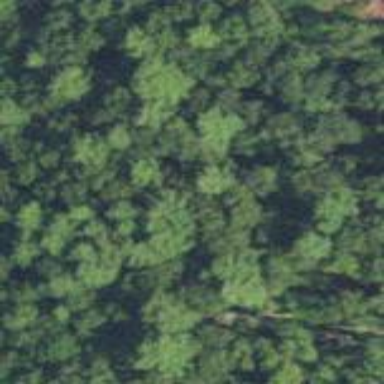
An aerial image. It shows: Woodland consisting mainly of needle-leaved trees.